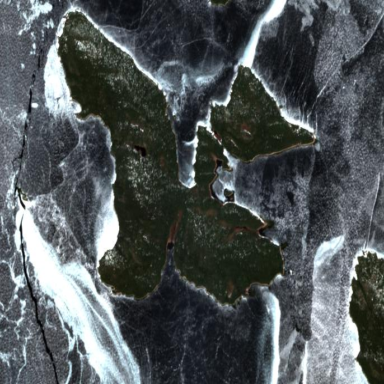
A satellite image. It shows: Island.